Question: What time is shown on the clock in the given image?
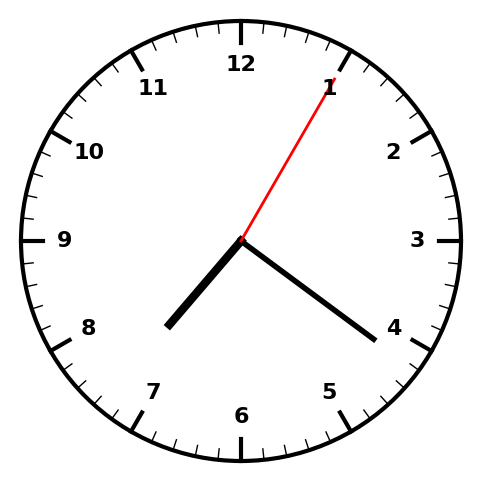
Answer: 07:21:05